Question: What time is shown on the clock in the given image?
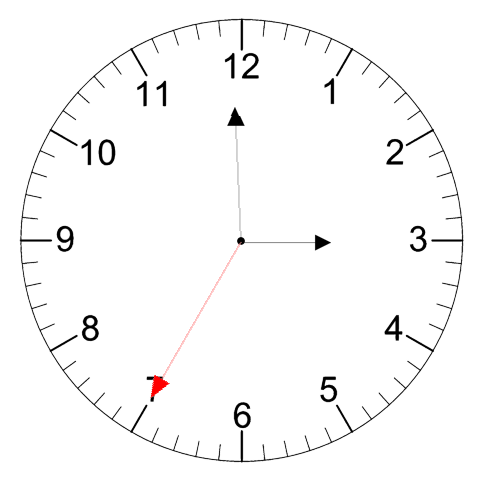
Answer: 02:59:35